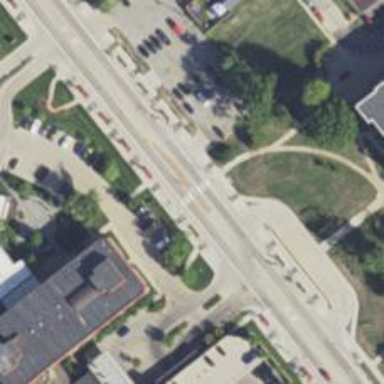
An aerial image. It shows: Traffic island located on footway.